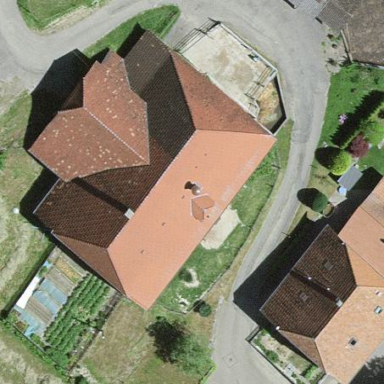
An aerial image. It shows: Barn.